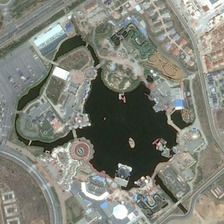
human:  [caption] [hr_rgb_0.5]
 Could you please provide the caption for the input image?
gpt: some buildings are near a park with a pond .

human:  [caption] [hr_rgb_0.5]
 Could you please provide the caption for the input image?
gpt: some buildings are near a park with a pond .

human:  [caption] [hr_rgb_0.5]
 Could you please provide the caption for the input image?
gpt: some buildings are near a park with a pond .

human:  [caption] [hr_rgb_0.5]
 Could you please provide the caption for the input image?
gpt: some buildings are near a park with a pond .

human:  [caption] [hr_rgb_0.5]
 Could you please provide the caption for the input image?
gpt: some buildings are near a park with a pond .